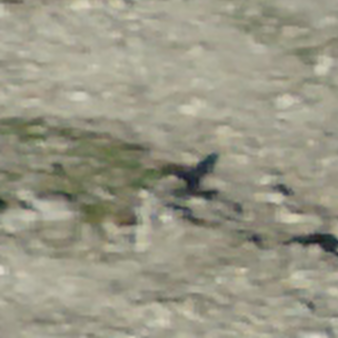
Label: other